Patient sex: F
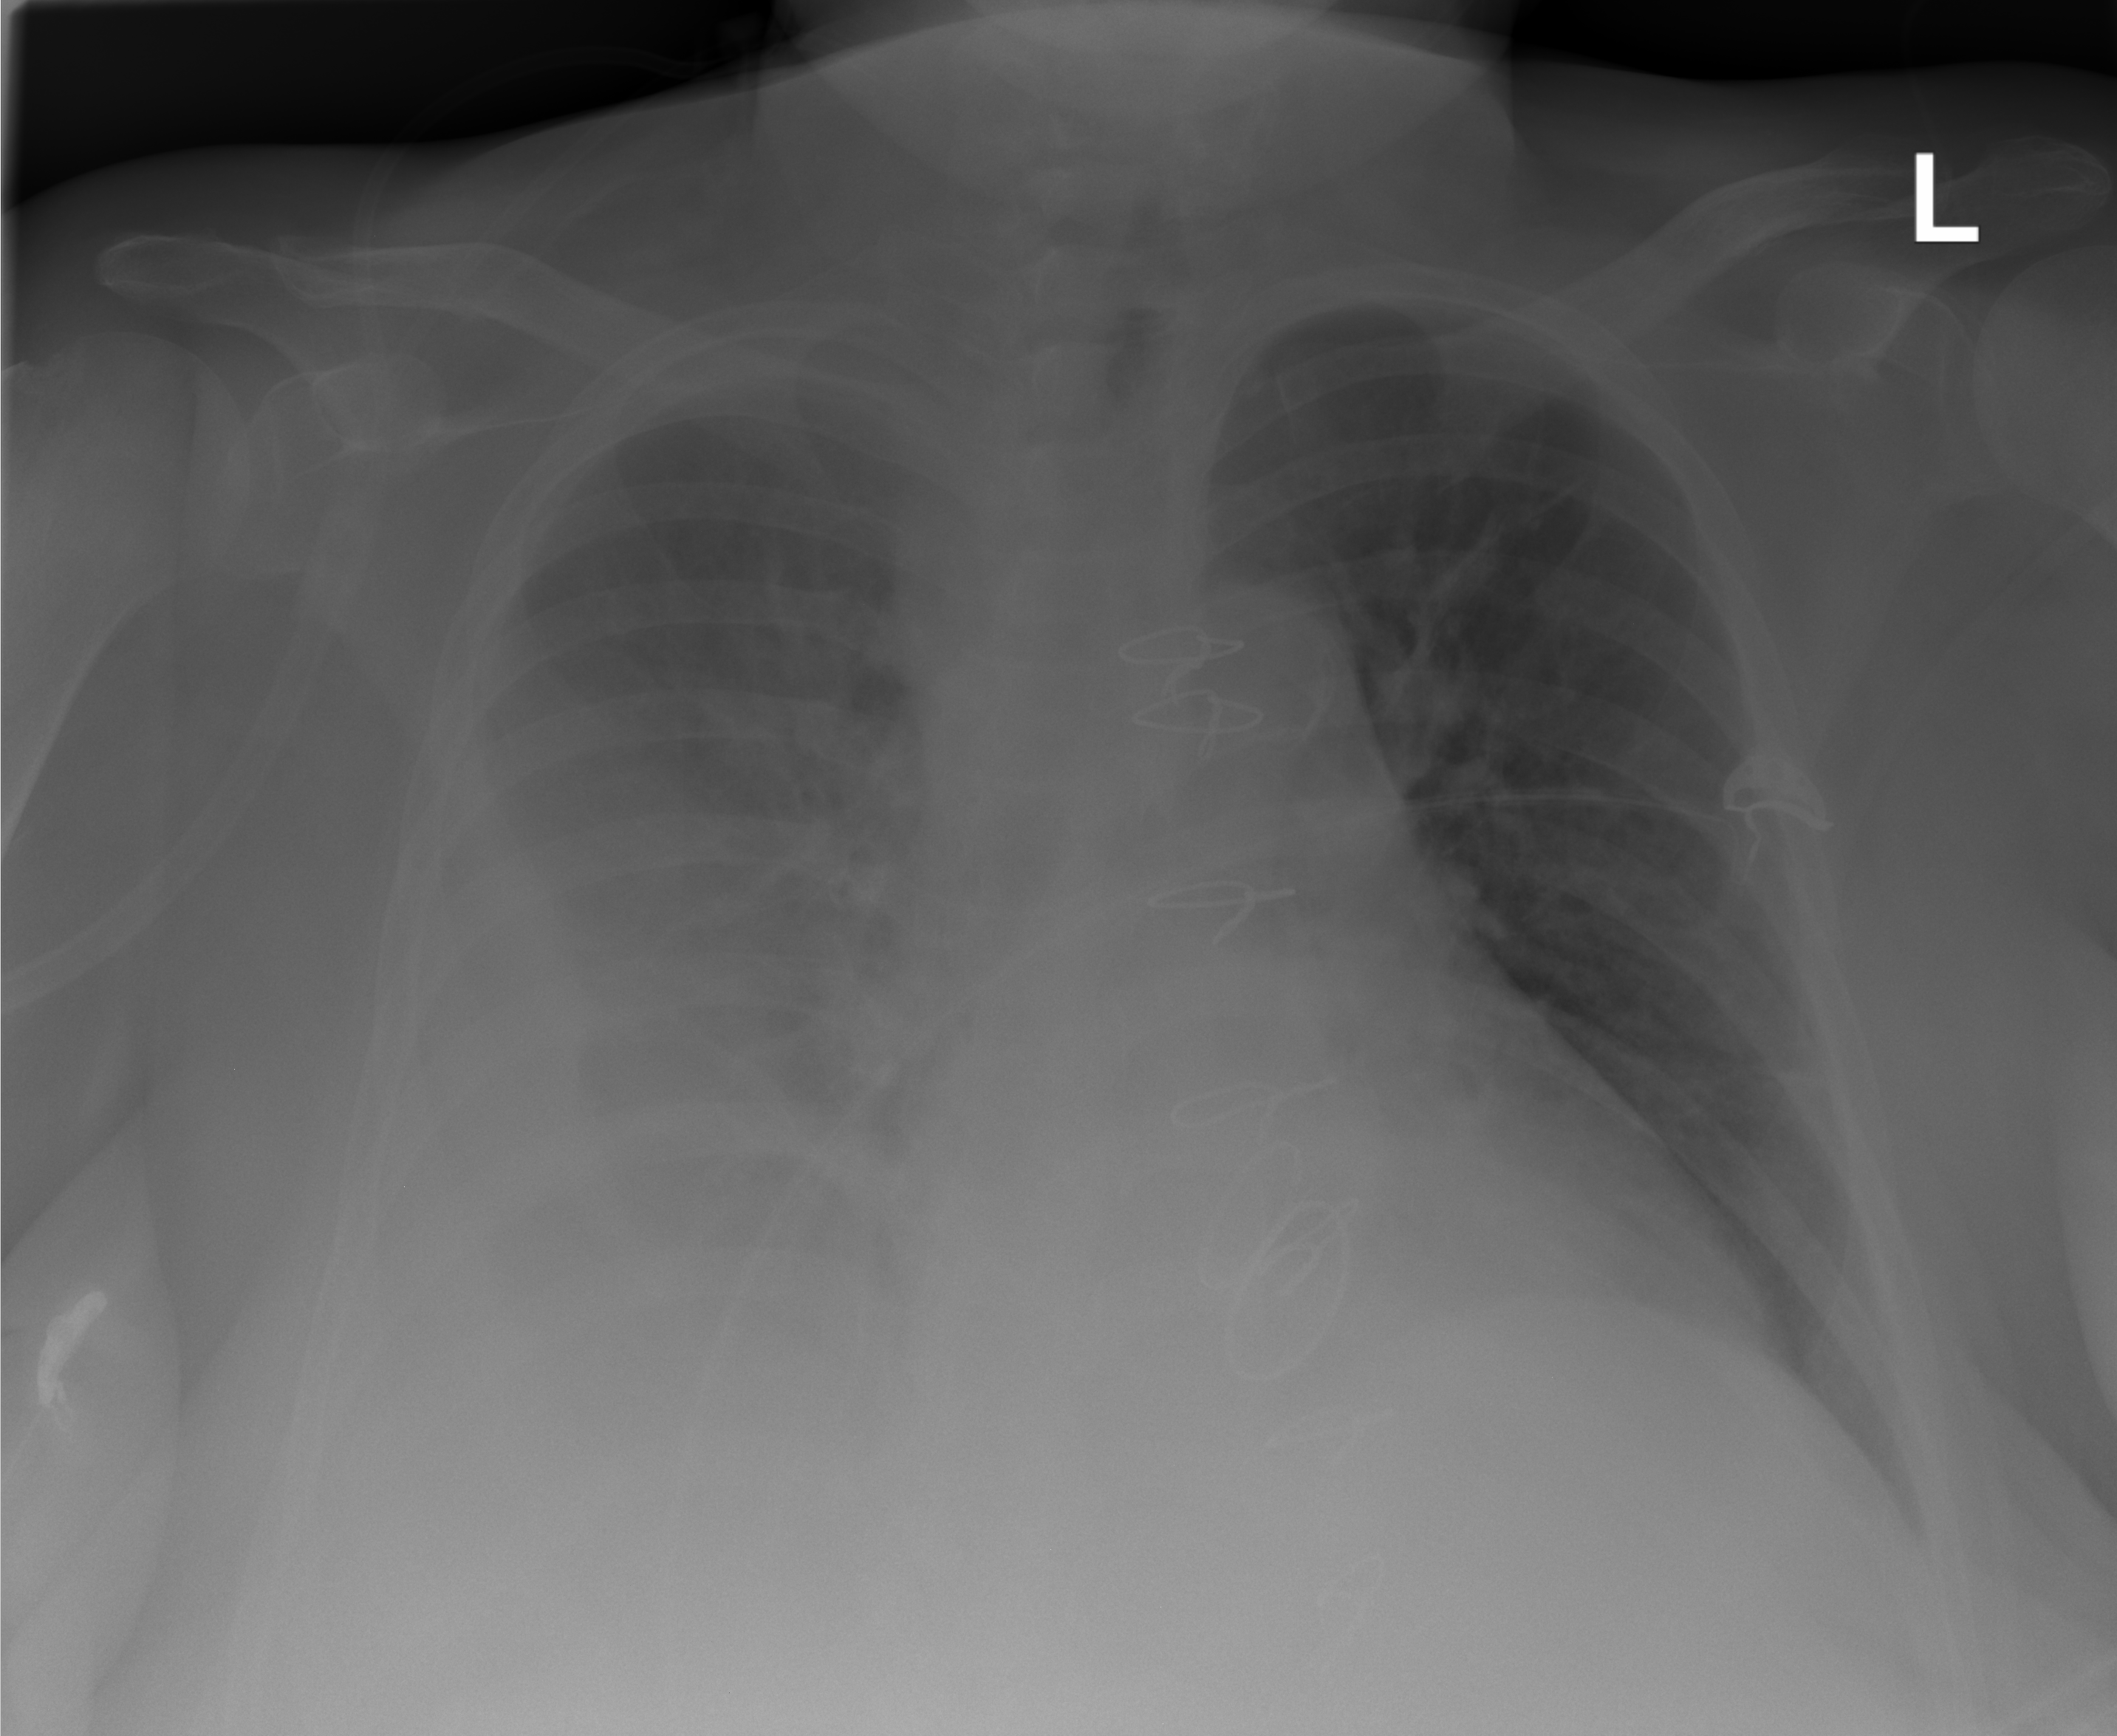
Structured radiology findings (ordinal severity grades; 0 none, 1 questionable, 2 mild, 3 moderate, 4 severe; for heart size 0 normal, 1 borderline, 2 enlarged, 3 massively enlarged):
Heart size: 0
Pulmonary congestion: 2
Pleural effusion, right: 3
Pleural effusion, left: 0
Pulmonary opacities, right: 0
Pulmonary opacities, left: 0
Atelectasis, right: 2
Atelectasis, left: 0